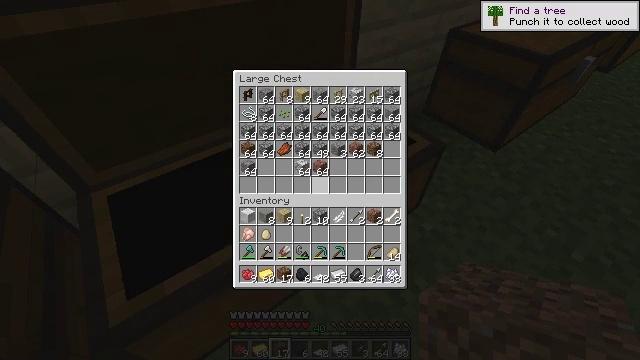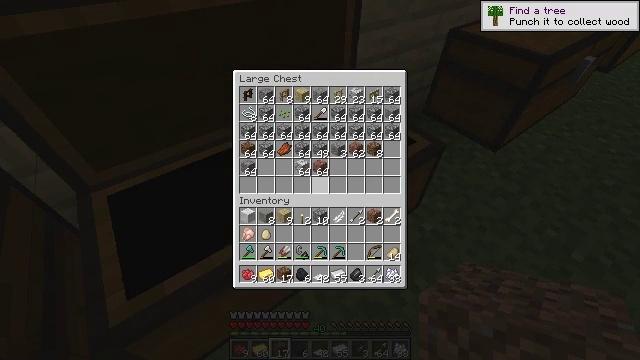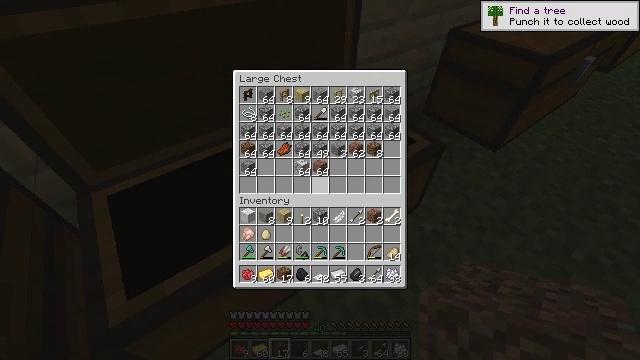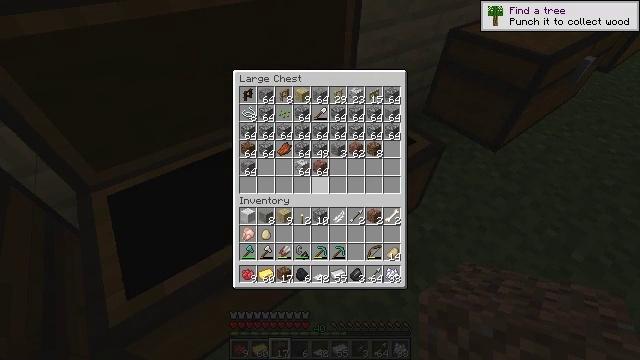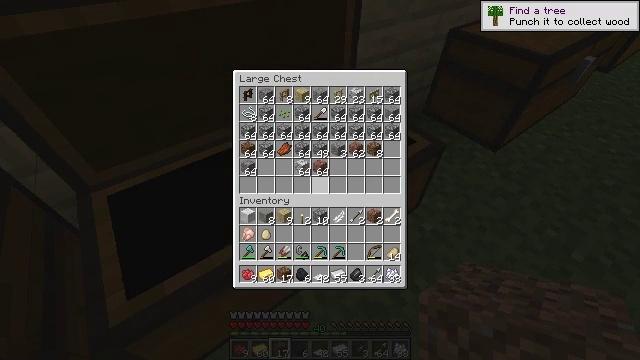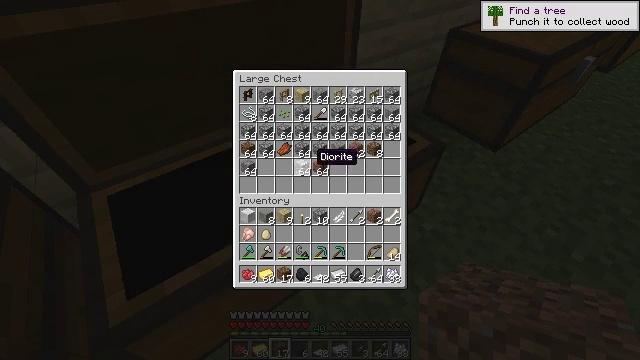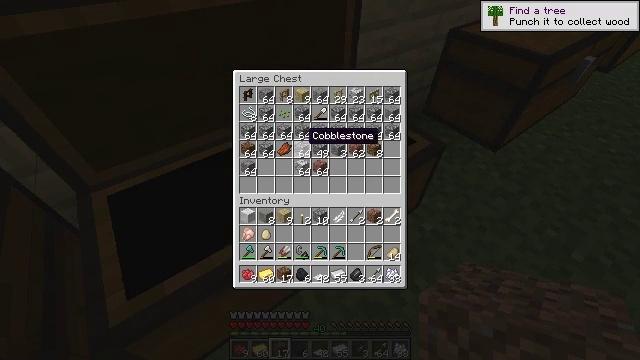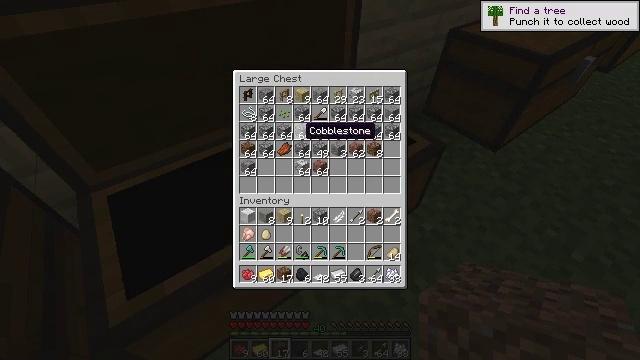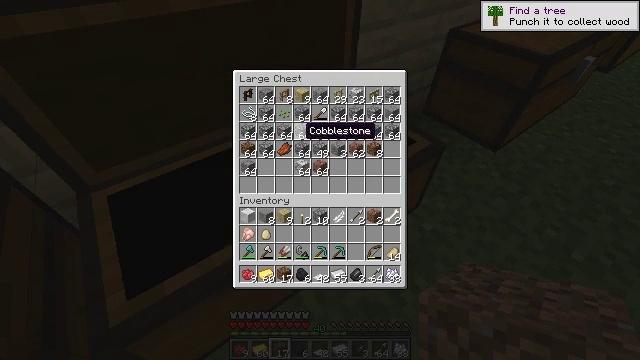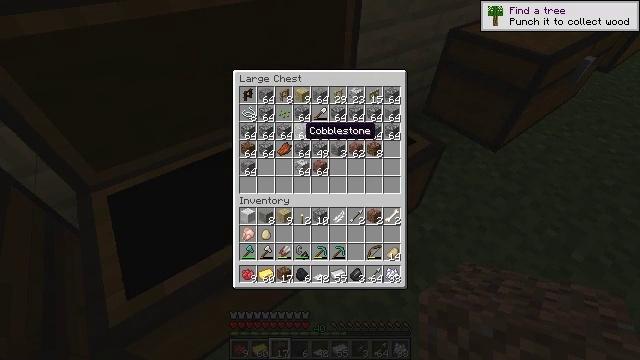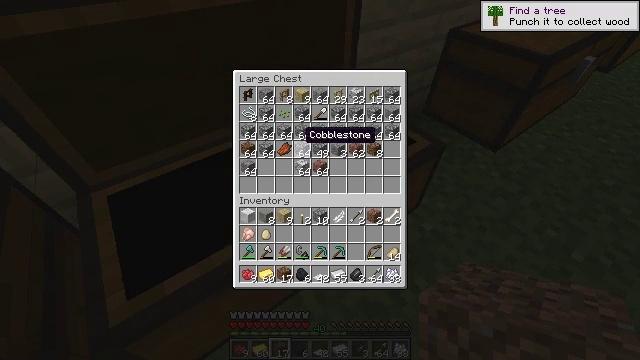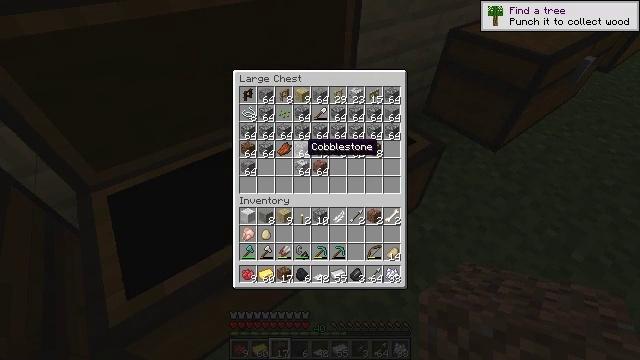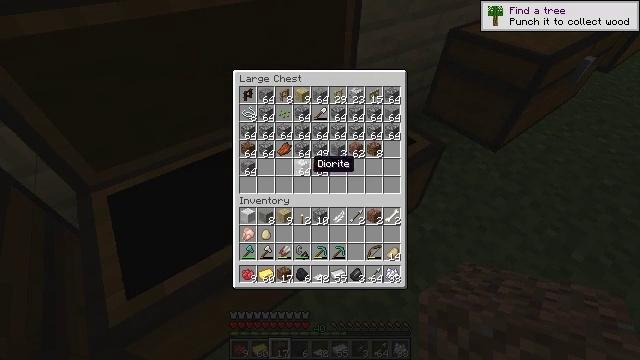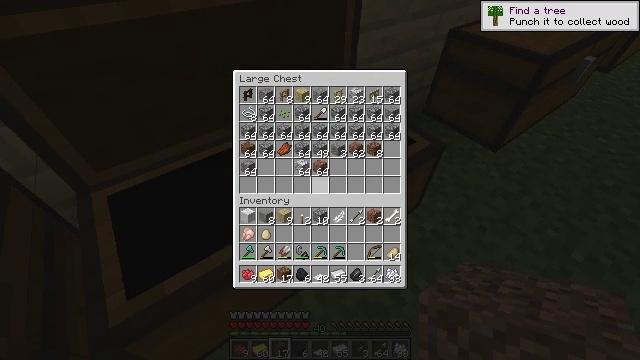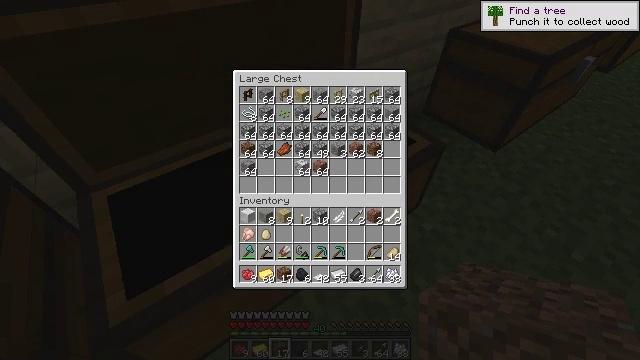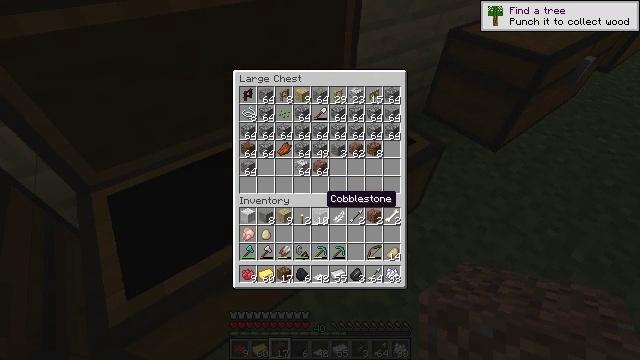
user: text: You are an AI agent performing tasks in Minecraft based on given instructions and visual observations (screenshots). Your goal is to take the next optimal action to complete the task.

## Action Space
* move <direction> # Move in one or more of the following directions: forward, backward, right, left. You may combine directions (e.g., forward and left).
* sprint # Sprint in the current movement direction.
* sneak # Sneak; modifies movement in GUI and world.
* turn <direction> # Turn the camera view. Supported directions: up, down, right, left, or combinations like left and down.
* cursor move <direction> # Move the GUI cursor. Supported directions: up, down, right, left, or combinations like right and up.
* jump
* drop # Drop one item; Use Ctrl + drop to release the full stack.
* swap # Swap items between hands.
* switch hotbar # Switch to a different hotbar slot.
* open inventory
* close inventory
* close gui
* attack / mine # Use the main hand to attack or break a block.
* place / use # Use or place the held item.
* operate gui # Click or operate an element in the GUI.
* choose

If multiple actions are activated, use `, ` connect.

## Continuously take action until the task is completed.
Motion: motion action
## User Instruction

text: Create a gold block using 9 gold ingots.
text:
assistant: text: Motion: no_op
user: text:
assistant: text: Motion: no_op
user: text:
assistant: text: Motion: no_op
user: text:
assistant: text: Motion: no_op
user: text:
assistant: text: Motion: cursor move up
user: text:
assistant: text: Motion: cursor move left and up
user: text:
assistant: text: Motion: no_op
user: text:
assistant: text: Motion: no_op
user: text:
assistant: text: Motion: no_op
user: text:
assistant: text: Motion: no_op
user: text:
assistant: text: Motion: cursor move down
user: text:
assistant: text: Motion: cursor move down
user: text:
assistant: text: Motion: cursor move right and down
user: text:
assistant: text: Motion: cursor move down
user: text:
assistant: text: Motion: cursor move down
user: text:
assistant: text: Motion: no_op
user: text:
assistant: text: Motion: no_op
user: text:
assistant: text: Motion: no_op
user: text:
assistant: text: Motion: no_op
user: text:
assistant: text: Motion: no_op
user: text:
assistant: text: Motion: no_op
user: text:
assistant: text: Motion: no_op
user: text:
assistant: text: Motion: no_op
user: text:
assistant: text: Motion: cursor move down
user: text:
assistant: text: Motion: cursor move left and down
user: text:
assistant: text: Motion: no_op
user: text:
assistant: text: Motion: no_op
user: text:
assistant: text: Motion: no_op
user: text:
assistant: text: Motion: no_op
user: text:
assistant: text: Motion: no_op